Interaction volume radius: 10 \u00c5
Interaction volume height: 25 \u00c5
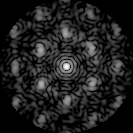
Disorder parameter: 0.5786